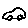
Label: car